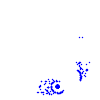
Particle: electron